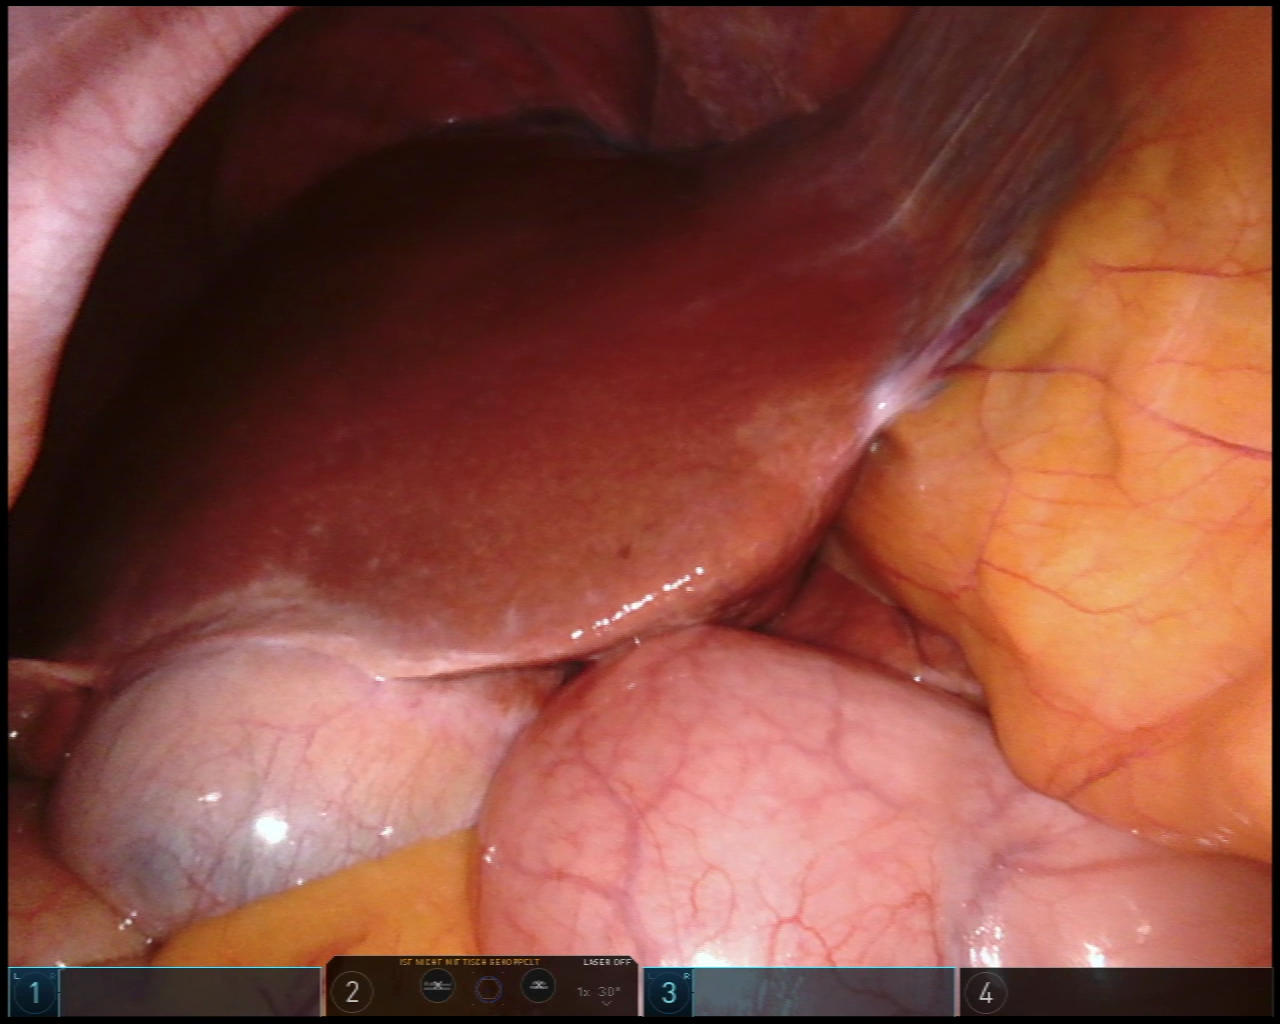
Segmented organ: liver
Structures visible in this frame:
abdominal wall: yes
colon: no
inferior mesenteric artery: no
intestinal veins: no
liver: yes
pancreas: no
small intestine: no
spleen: no
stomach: yes
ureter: no
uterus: no
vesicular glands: no